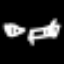
Label: bed